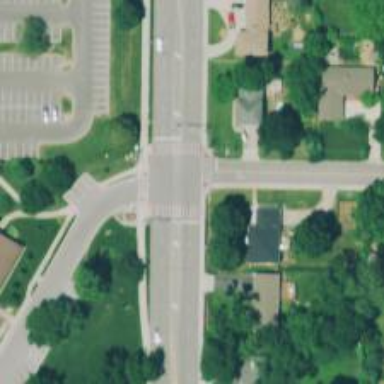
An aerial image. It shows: Solid stop line on the road marking.